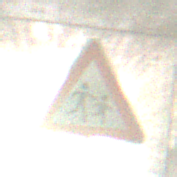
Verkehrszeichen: KinderLinks
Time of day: Midday
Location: Roofed (Tunnel)
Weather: NotSpecified
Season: NotSpecified
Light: Natural